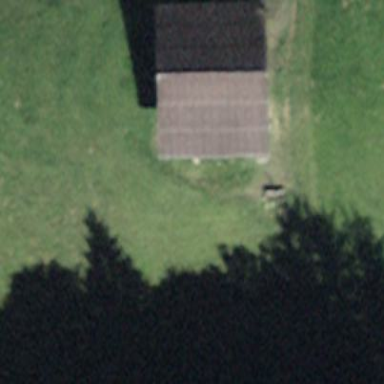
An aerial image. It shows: Rural barn.